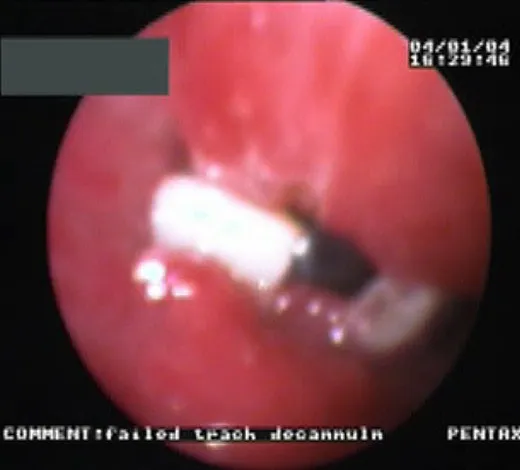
Fractured tracheal ring prolapsing into tracheal lumen above tracheostomy tube.
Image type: endoscopy (airway_endoscopy)